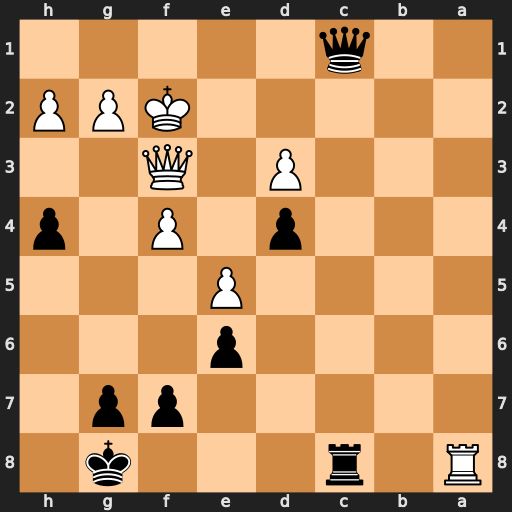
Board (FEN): R1r3k1/5pp1/4p3/4P3/3p1P1p/3P1Q2/5KPP/2q5
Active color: b
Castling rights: -
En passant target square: -
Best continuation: Qe3+ Qxe3 dxe3+ Kxe3 Rxa8